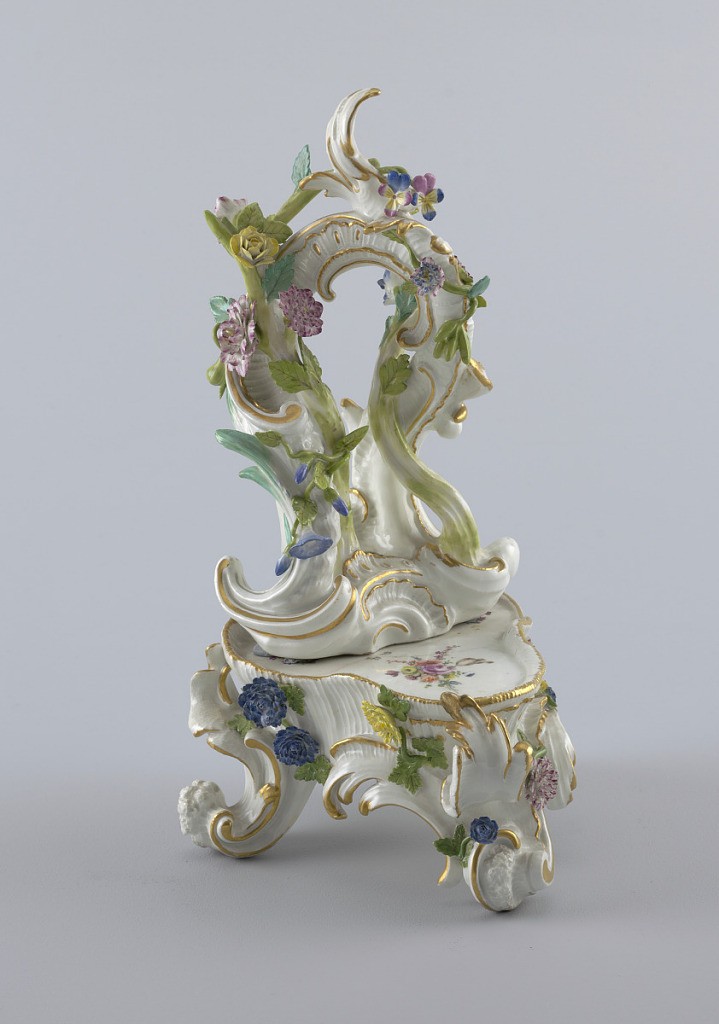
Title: Floral Arch on Stand (One of a Pair)
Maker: Meissen Porcelain Manufactory, German, active from 1710 to the present
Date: ca. 1745
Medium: hard paste porcelain, vitreous enamel, gold
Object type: figure and stand
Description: Stand on scrolling foot. Floral archway on a rocaille flourish.